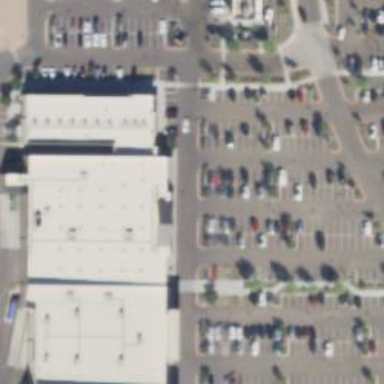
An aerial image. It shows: Supermarket building.